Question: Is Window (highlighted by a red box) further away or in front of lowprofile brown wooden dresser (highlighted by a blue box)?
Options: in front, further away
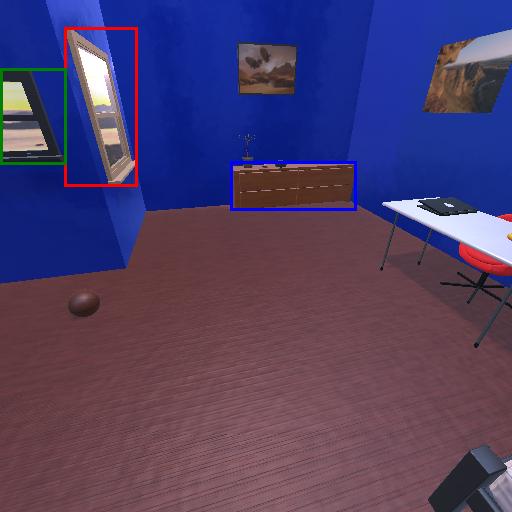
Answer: in front